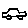
Label: car